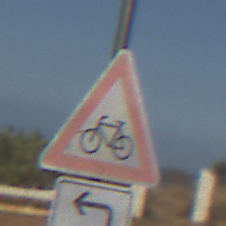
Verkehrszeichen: RadverkehrRechts
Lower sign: RichtungsangabeDurchPfeile2
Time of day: MorningAfternoon
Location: Outdoor (Nature)
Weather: Clear
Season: NotSpecified
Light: Natural